Question: My app allows users to share photos that were created by the app to their Twitter accounts. I have implemented this Twitter functionality using the 'Accounts Framework' and 'SLRequest'.
This works perfectly. However, I would like to make it so that my app's Twitter account is attached to every post that is generated by my app when a user wants to share a photo.
Here is a picture of what I am talking about:

Notice that right underneath "My girlfriend!", there is a small icon that has "Frontback" next to it. If you click on "Frontback" it will take you to their Twitter page.
I would like my app to do the same thing. I have looked through the Twitter 'REST API' resources <URL>, but have not found anything for what I am trying to accomplish.
EDIT:
Here is a sample of my Twitter sharing code:
'''
NSDictionary *message = @{ @"status": self.twitterStatus};
NSURL *requestURL = [NSURL URLWithString:@"https://api.twitter.com" @"/1.1/statuses/update_with_media.json"];
SLRequest *postRequest = [SLRequest requestForServiceType:SLServiceTypeTwitter
requestMethod:SLRequestMethodPOST
URL:requestURL parameters:message];
postRequest.account = twitterAccount;
[postRequest addMultipartData:self.imageData
withName:@"media[]"
type:@"image/jpeg"
filename:@"image.jpg"];
[postRequest setAccount:postRequest.account];
'''
And then I call 'performRequestWithHandler' on 'postRequest' to perform the request and post to Twitter.
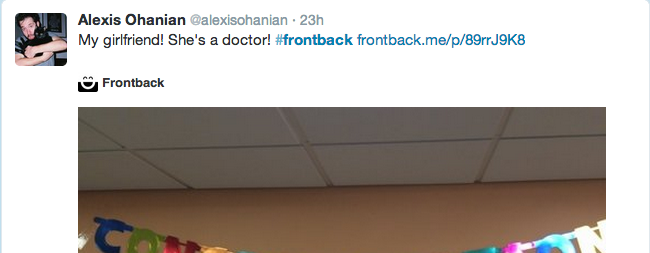
Answer: Use your app ID while using the Twitter API and posts from your app will automatically be tagged with the link and icon of your app.